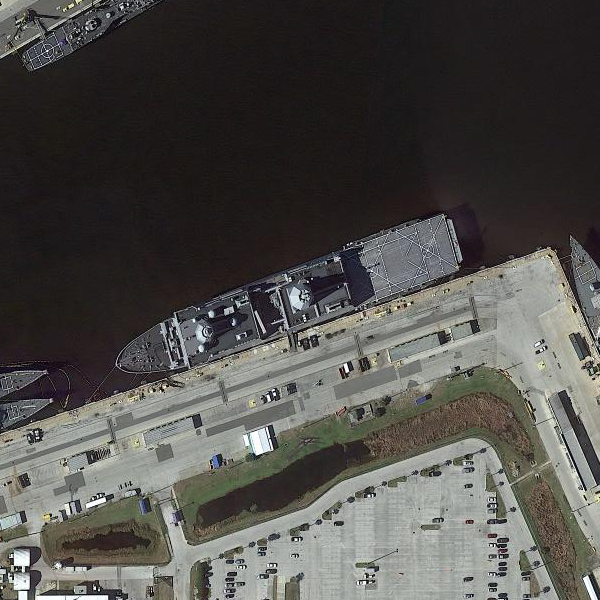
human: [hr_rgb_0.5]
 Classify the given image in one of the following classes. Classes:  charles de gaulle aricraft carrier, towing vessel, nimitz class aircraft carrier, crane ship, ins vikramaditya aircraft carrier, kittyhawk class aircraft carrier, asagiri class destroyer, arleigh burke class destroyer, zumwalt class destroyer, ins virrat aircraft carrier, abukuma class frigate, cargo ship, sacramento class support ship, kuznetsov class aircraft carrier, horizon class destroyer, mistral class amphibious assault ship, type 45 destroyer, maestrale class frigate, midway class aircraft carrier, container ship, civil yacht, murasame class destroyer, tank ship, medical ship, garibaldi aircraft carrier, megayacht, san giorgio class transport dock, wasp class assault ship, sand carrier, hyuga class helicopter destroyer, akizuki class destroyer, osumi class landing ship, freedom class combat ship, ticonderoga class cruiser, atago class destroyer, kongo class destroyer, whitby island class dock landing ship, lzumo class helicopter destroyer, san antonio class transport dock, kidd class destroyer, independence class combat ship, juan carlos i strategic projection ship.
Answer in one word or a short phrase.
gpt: San Antonio class transport dock